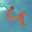
Label: 4